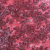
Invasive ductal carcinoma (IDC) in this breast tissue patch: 0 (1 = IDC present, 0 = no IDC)